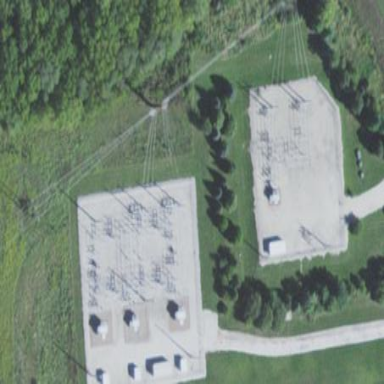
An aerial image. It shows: Distribution-level power substation.